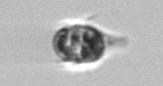
Label: Mesodinium